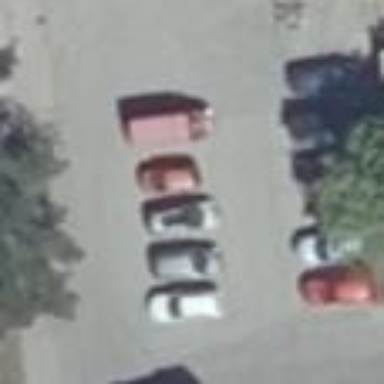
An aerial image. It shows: Parking area.